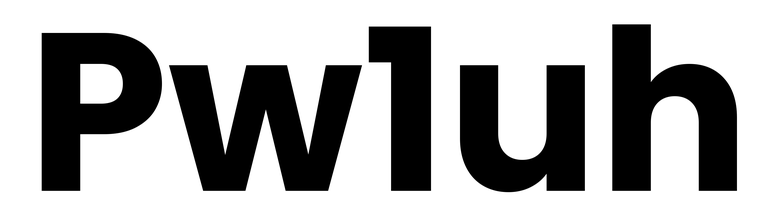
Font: Poppins-Bold